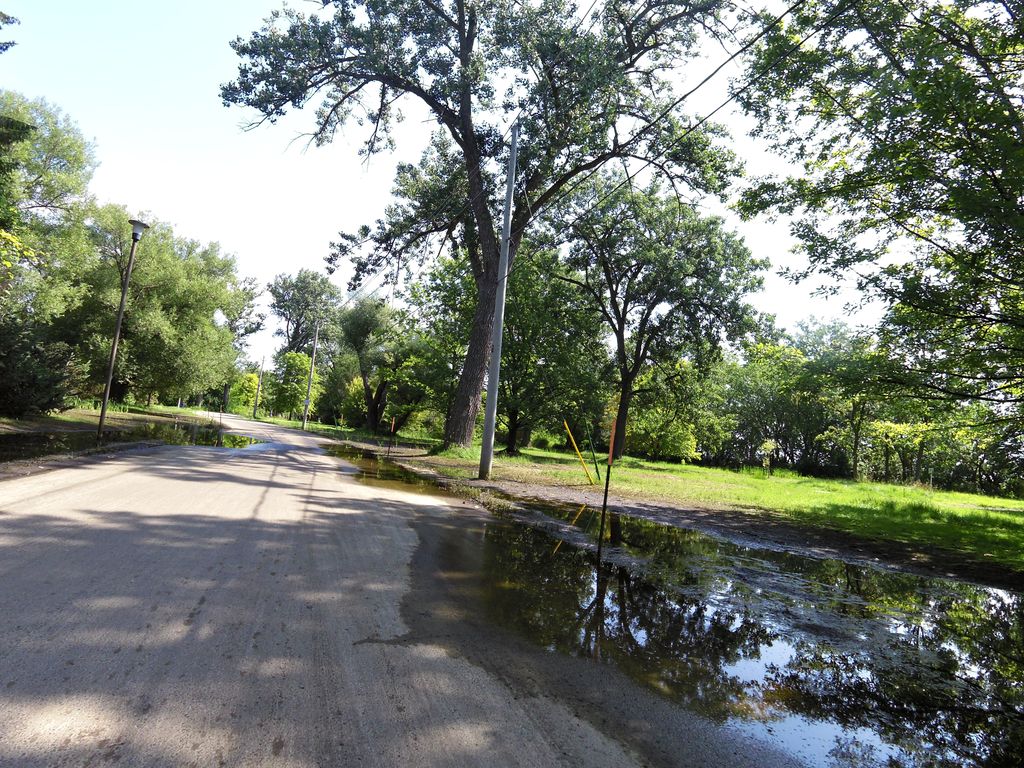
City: toronto